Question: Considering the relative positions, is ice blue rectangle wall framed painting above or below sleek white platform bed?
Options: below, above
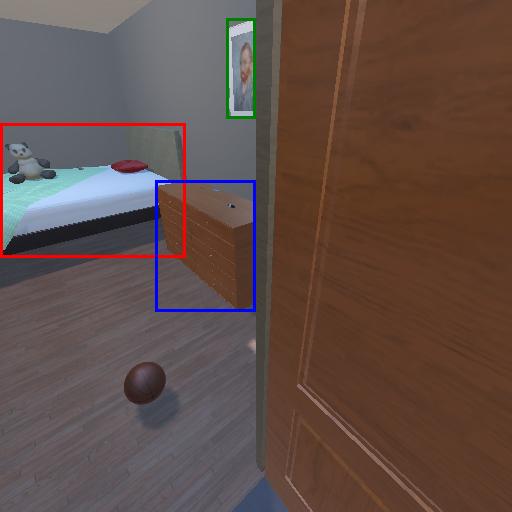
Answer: below